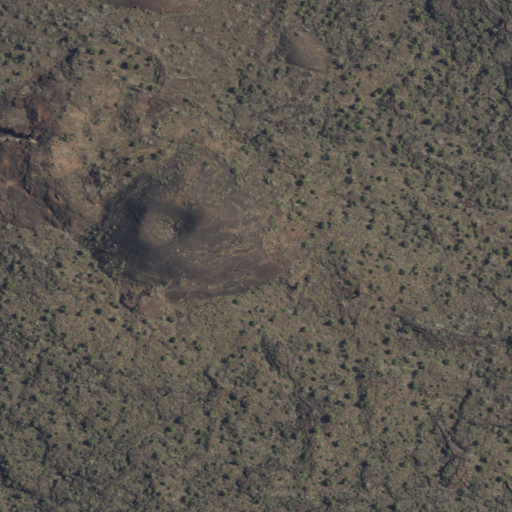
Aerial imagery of mountain in New Mexico named Little Black Peak containing only shrub